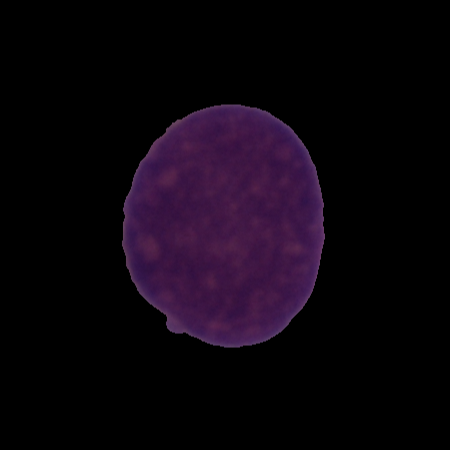
Label: cancer